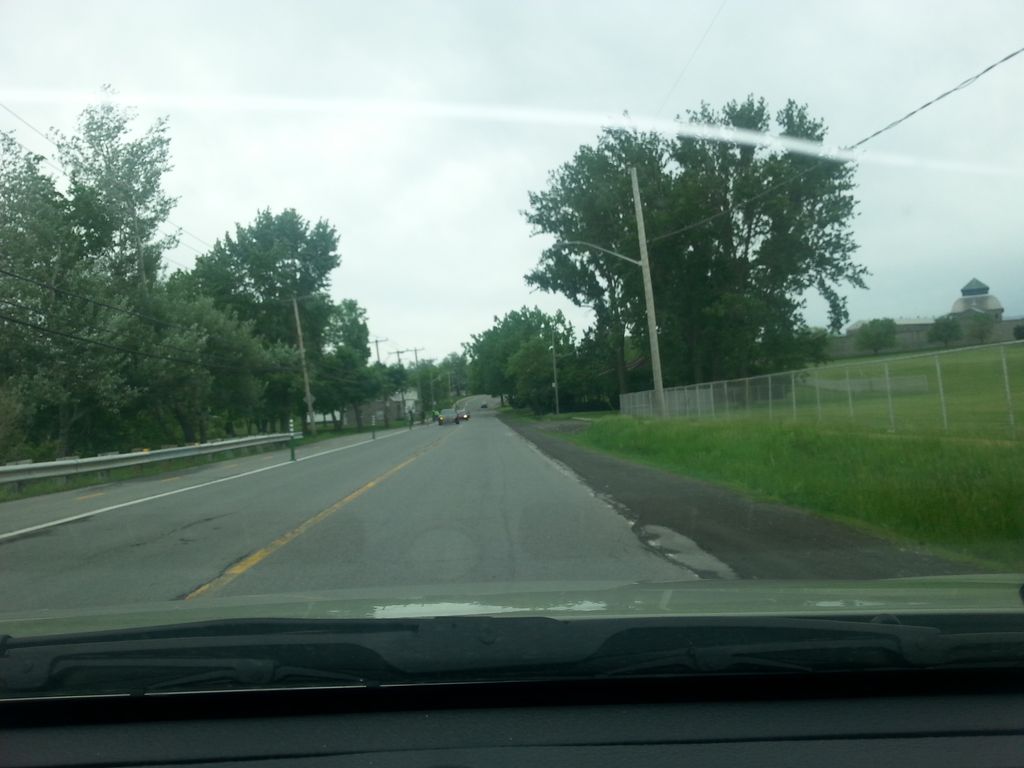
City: montreal